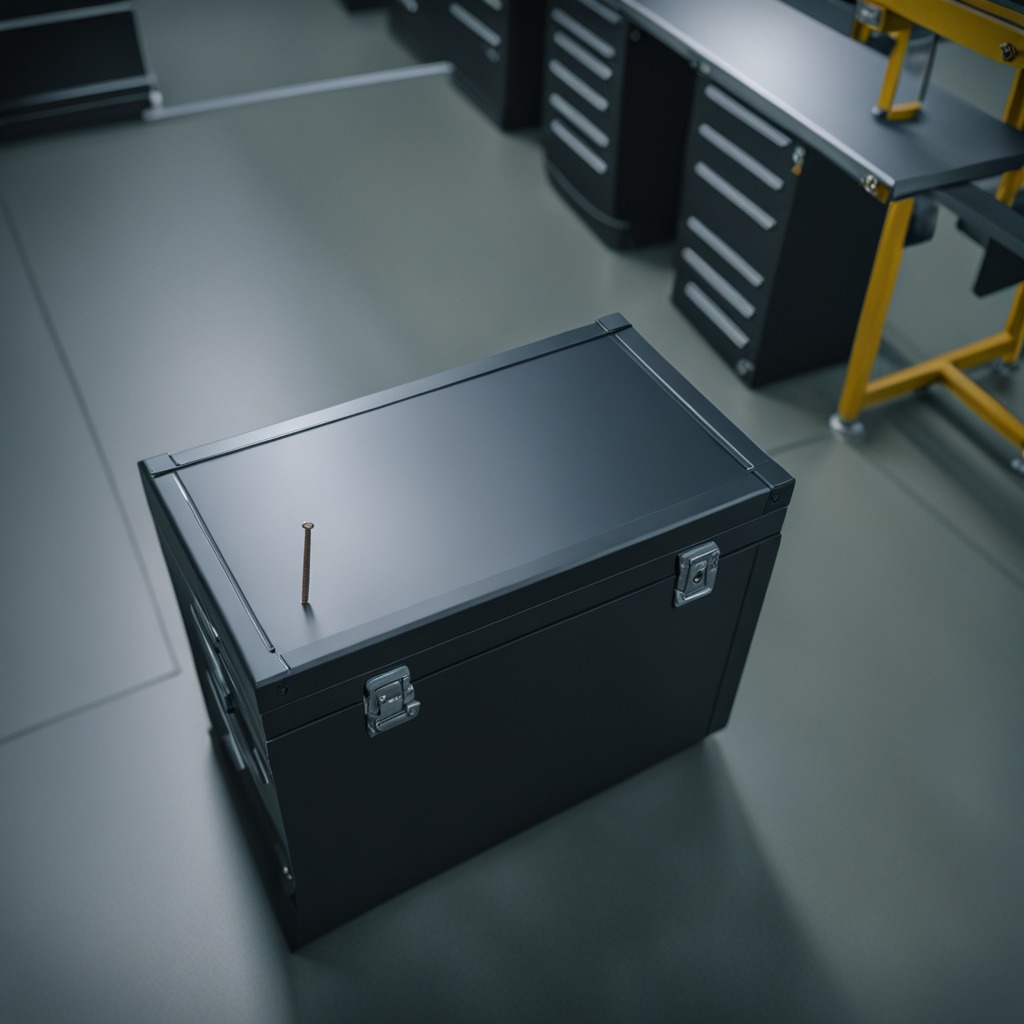
An iron nail is lying on the surface of the toolbox.